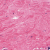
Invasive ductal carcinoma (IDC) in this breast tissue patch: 0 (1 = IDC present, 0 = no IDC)